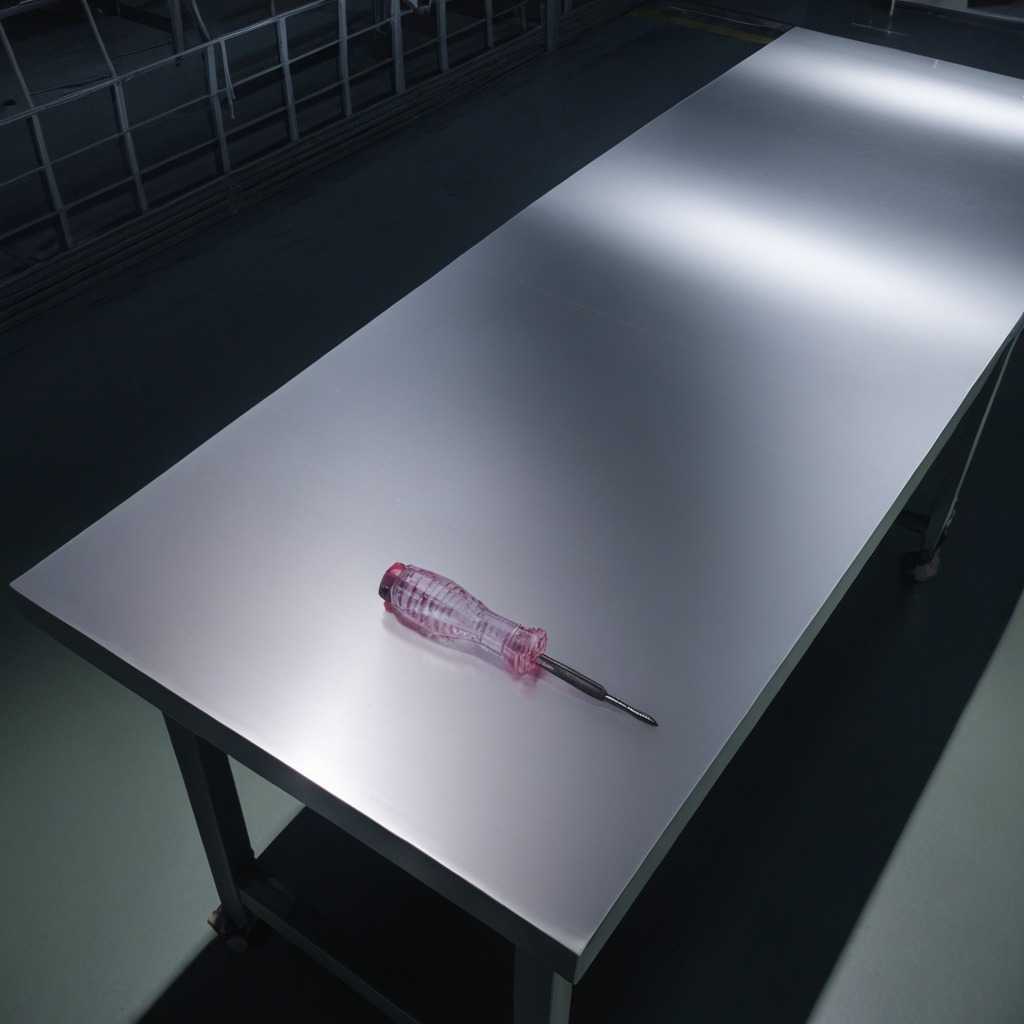
A screwdriver lying on the clean empty table in the evening soft directional lighting on the tabletop realistic grain studio-quality clarity centered framing